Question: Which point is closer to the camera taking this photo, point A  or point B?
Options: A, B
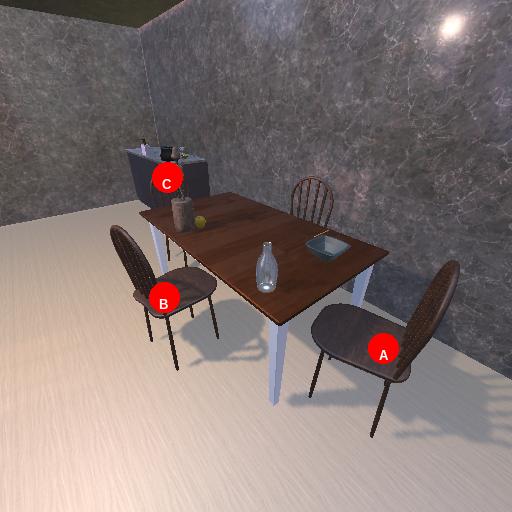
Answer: A